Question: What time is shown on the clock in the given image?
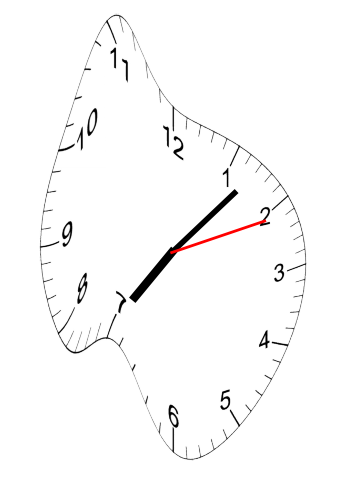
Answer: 07:07:11